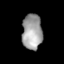
Tissue: skin
Cell type: Epithelial cells
Senescence score: 0.7427
Nuclear area (px): 688
Mean DAPI intensity: 162.381